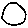
Label: circle